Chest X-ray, AP view. Patient: 33 years old, sex F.
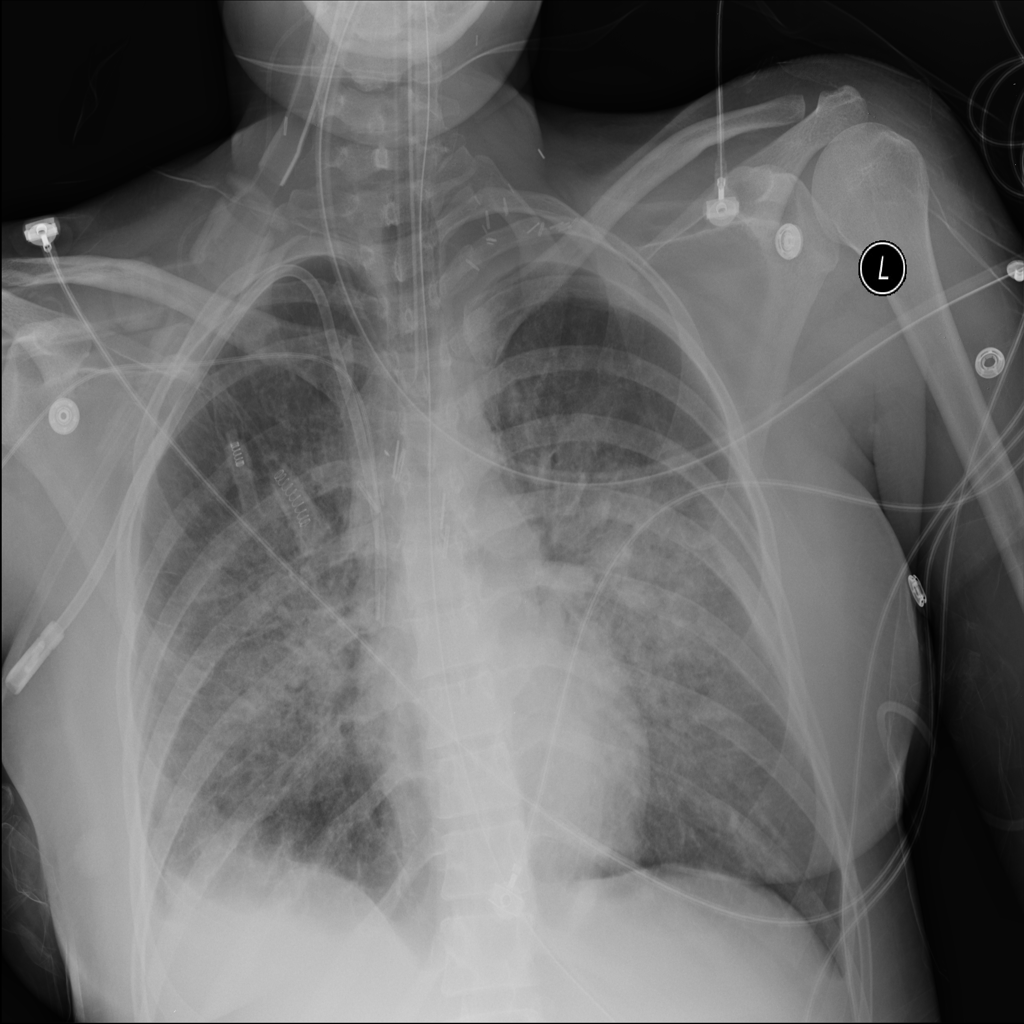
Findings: Atelectasis, Edema, Effusion, Infiltration